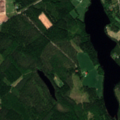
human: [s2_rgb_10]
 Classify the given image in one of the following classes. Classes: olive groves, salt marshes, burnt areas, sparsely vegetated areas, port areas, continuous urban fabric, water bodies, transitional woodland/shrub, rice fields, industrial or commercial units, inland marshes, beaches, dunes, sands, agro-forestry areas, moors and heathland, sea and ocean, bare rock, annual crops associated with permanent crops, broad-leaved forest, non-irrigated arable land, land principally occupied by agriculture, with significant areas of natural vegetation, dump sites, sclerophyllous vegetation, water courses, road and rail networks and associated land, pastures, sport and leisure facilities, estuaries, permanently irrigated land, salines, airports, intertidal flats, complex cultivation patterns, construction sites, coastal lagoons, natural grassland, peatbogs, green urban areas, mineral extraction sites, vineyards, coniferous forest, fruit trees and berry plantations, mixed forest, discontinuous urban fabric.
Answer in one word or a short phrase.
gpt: land principally occupied by agriculture, with significant areas of natural vegetation, coniferous forest, mixed forest, transitional woodland/shrub, water bodies